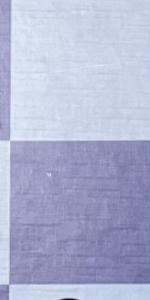
Label: Empty